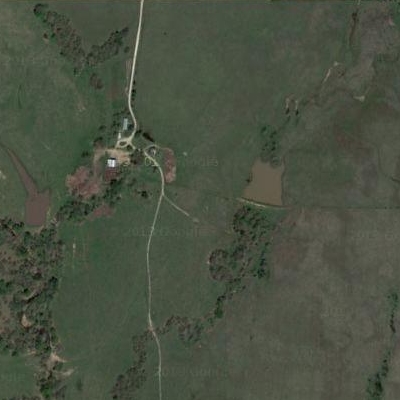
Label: Grass